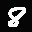
Label: 8